Question: My plain old CSS menus are appearing behind jQuery UI stuff like tabs! Even though the z-index of the containing divs are correct. Is there a way to resolve this?

'''
/* dropdown menu container */
#navigation-1 li ul.navigation-2 {
margin:0;
padding: 5px;
display:none;
position:absolute;
top:71px;
left:-71px;
border-radius: 4px;
border: 3px solid #ea453c;
background:white;
width: 730px;
box-shadow: 0 1px 6px #999;
z-index: 999;
}
'''
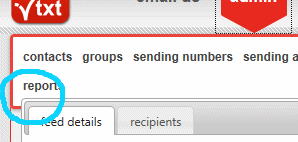
Answer: Yes. try to explore or experiments the position in the css like : relative, fixed, absolute etc.
Note: your not able to use z-index if your div/element doesnt have a position like relative, fixed, absolute etc. :D